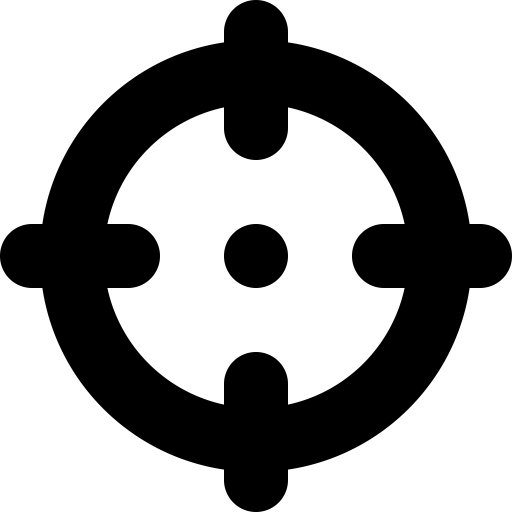
Tags: icon, FontAwesome, fa-icon, solid, crosshairs